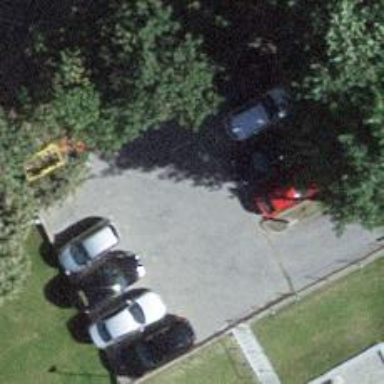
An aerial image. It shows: Parking area.